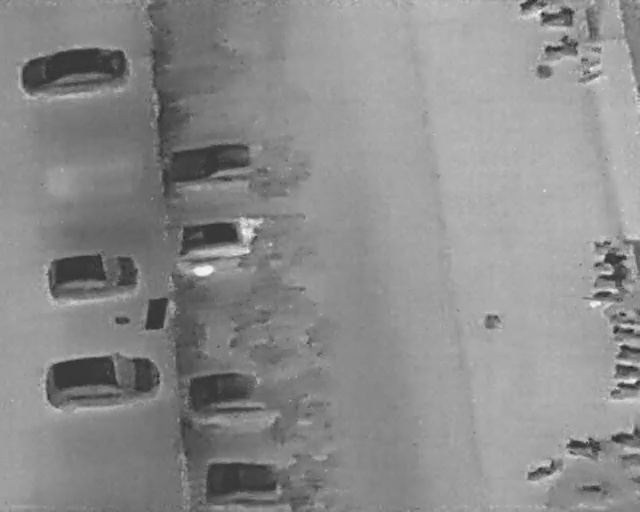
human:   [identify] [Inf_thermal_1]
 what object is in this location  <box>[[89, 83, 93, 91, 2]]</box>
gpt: <ref>1 large bicycle at the bottom right</ref>

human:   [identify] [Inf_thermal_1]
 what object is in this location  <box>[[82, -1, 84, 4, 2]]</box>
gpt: <ref>1 medium bicycle at the top right</ref>

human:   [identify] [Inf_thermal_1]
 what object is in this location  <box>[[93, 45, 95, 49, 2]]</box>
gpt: <ref>1 small bicycle at the right</ref>

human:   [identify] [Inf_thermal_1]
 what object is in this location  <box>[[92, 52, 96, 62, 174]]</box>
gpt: <ref>1 large bicycle at the right</ref>

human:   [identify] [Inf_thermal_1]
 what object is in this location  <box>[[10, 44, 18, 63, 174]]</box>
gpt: <ref>1 large car at the left</ref>

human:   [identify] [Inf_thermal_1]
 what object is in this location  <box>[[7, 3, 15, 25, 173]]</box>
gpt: <ref>1 large car at the top left</ref>